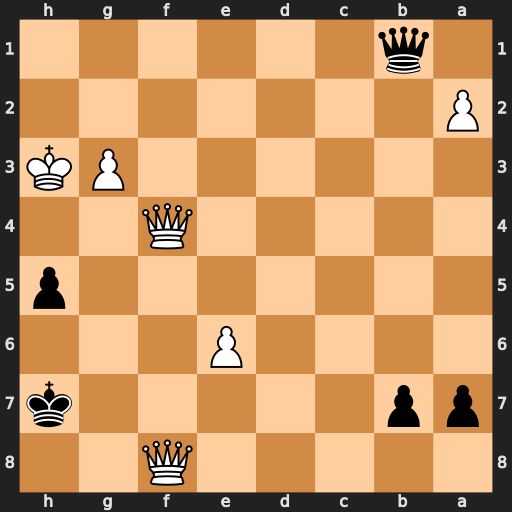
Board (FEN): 5Q2/pp5k/4P3/7p/5Q2/6PK/P7/1q6
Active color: b
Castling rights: -
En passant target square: -
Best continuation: Qh1#